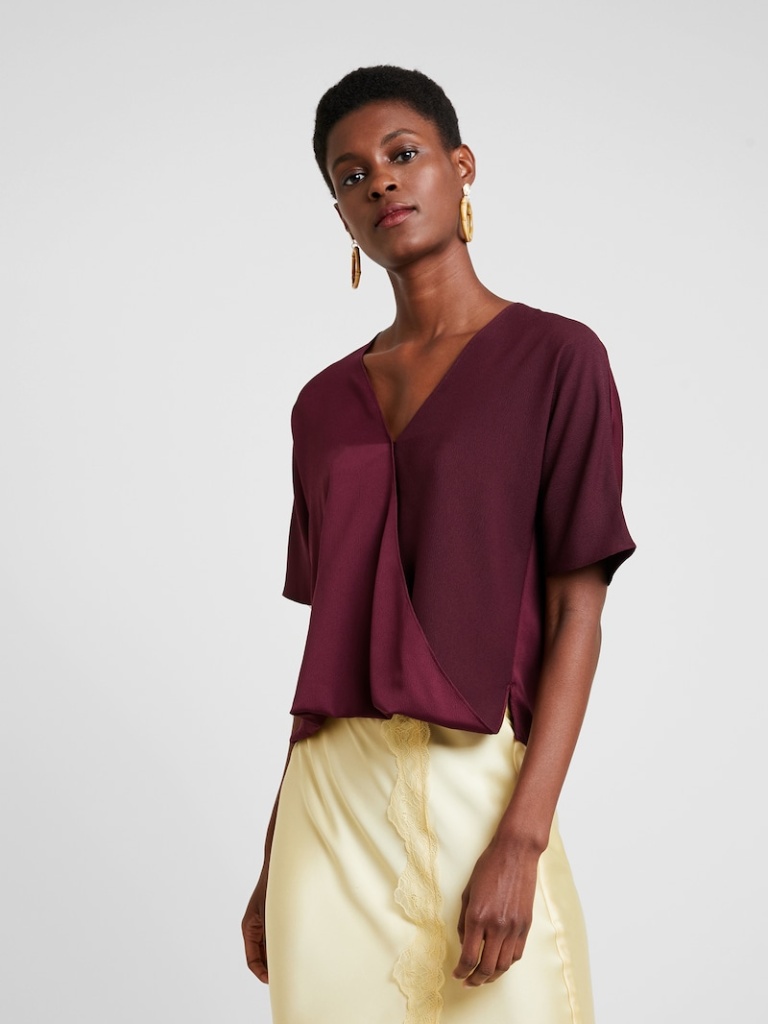
knit relaxed short sleeve hip length Untucked v-neck blouse